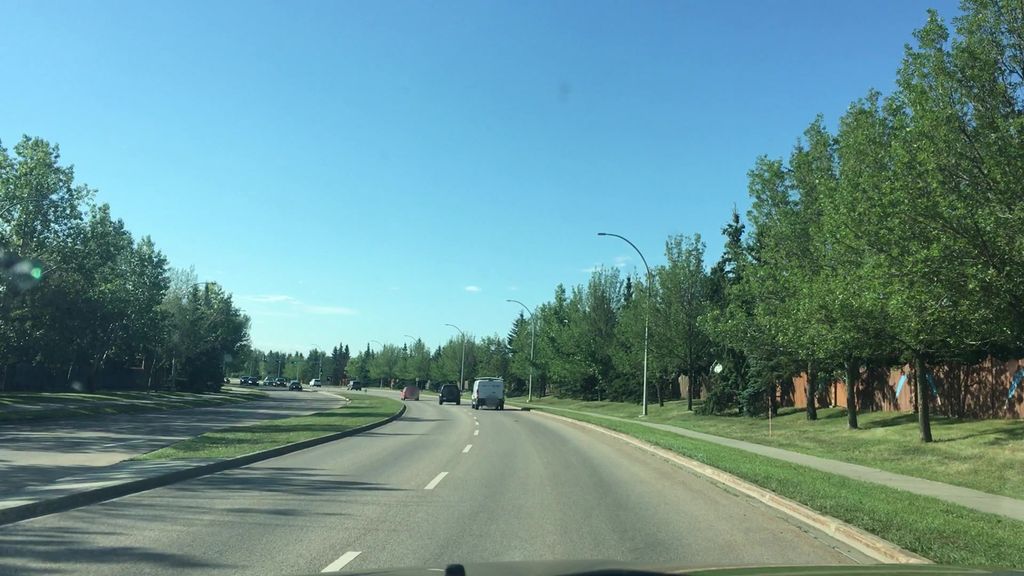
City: edmonton